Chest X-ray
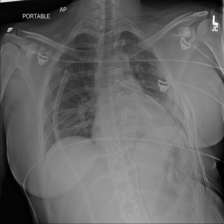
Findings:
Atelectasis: negative
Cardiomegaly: negative
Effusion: negative
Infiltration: negative
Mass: negative
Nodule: negative
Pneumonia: negative
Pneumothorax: negative
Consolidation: negative
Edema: negative
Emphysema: positive
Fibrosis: negative
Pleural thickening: negative
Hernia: negative